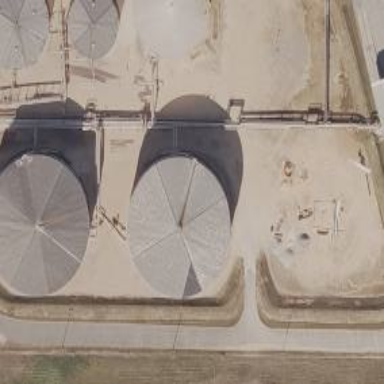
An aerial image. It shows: Storage tank created as man-made structure.